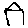
Label: house